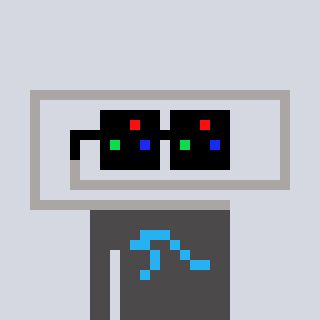
a pixel art character with square black sunglasses, a paperclip-shaped head and a grayscale-colored body on a cool background